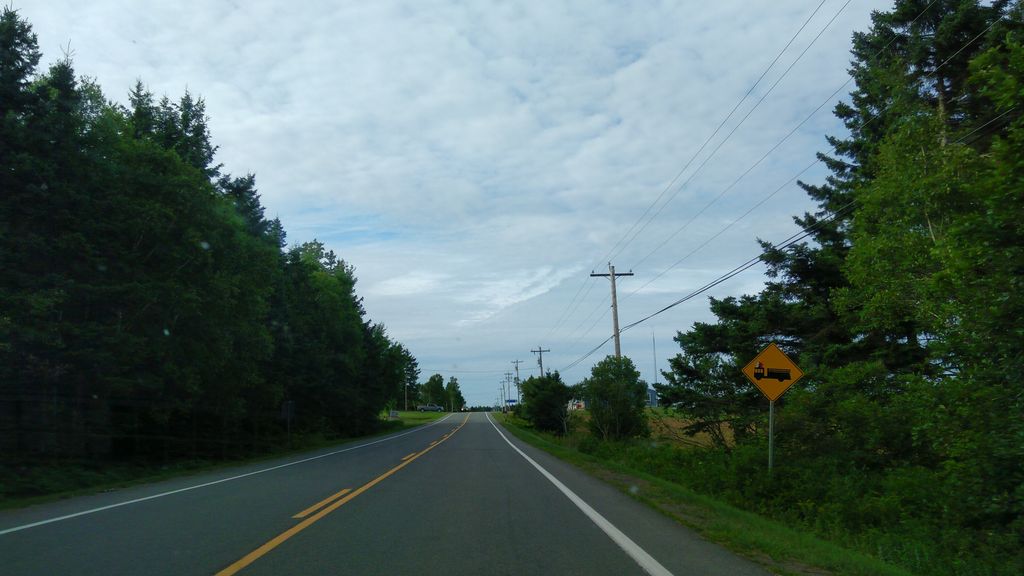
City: charlottetown